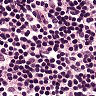
Metastatic tissue present: no